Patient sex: M
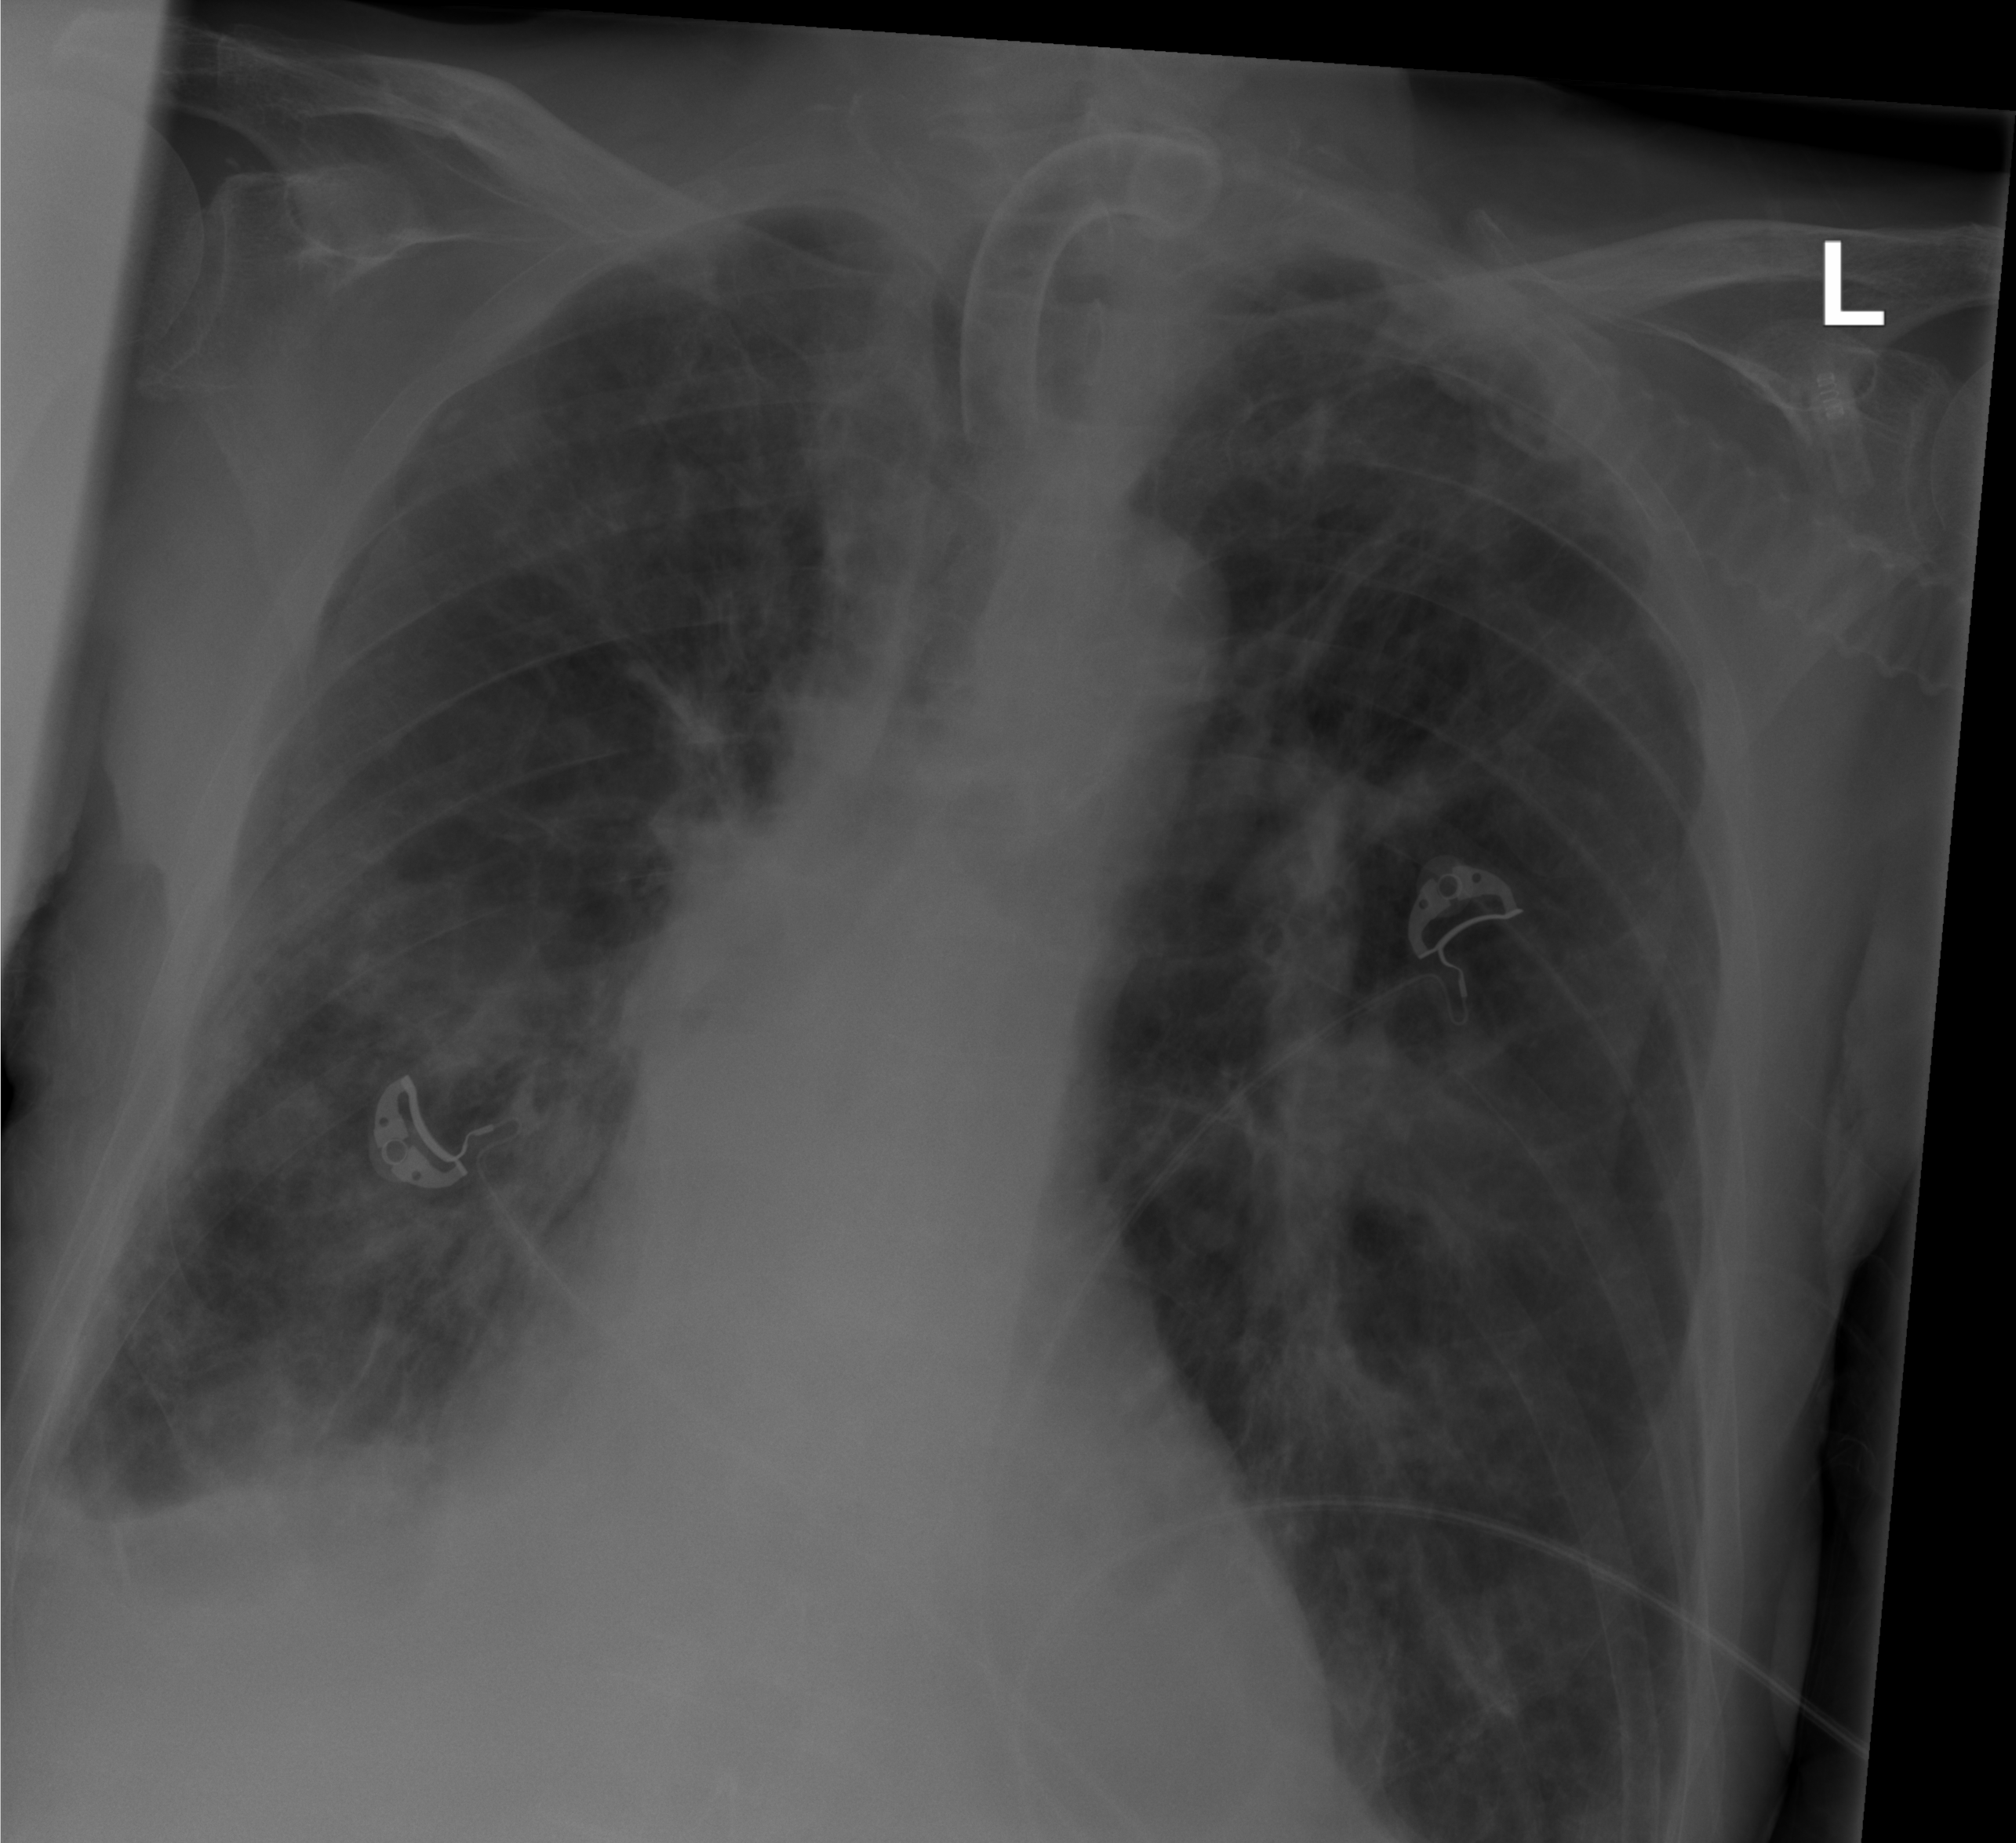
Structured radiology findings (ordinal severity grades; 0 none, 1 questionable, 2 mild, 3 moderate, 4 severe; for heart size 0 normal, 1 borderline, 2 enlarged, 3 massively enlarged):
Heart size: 0
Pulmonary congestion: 0
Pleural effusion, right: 0
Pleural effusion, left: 0
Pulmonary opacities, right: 2
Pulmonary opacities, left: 2
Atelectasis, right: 2
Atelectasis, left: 0